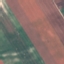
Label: AnnualCrop